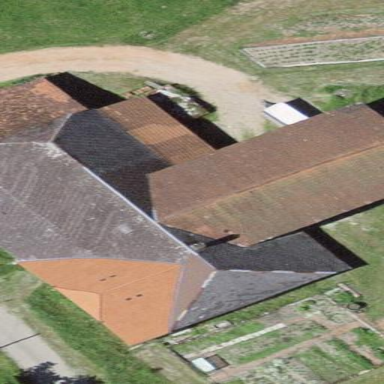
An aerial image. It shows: Farm building.